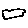
Label: cloud